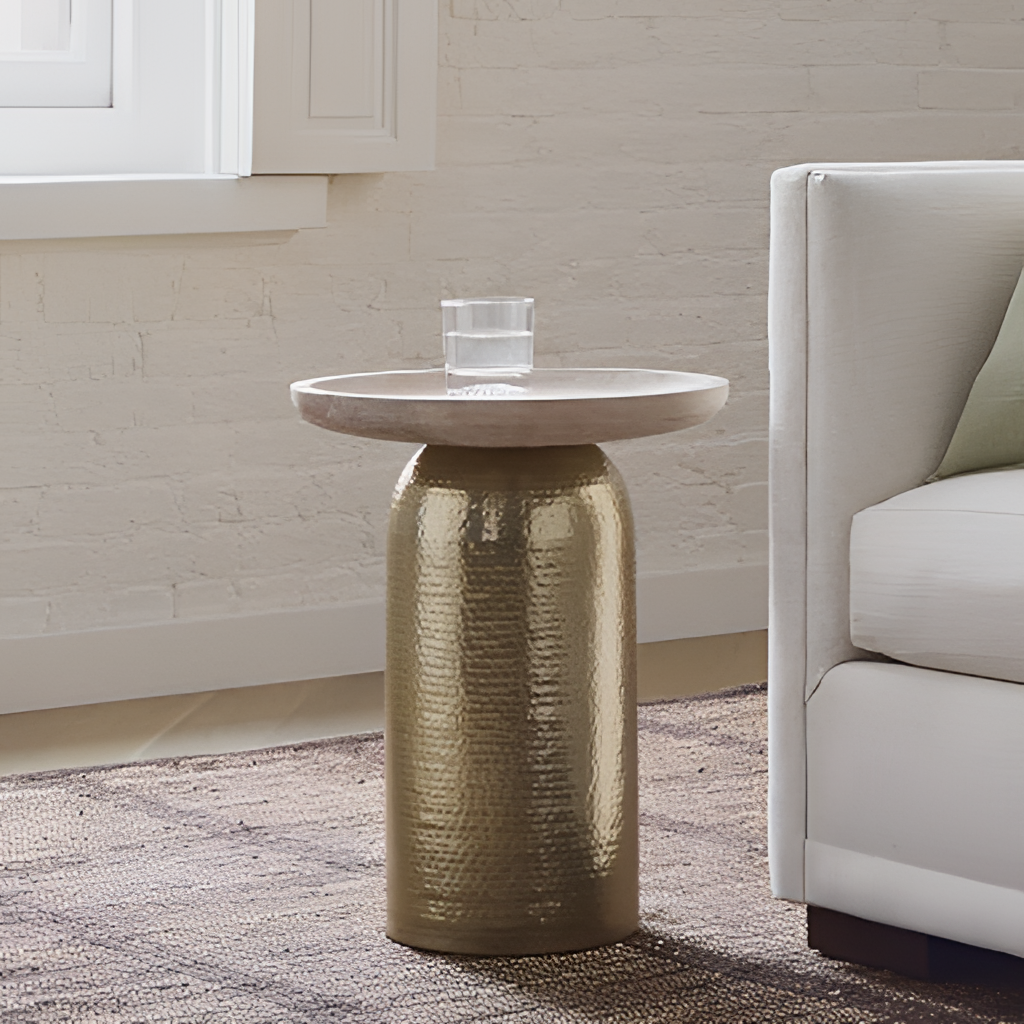
fabric sofa, living room, brick wallpaper, with solid pattern, contemporary, beige wood flooring, with plank pattern